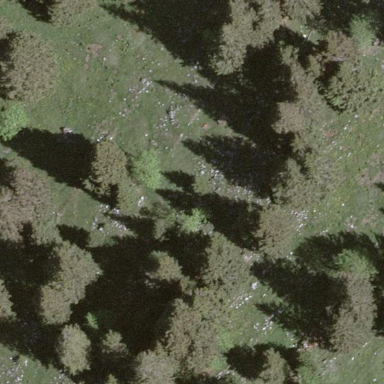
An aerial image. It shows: Forest area dominated by needle-leaved trees.